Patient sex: M
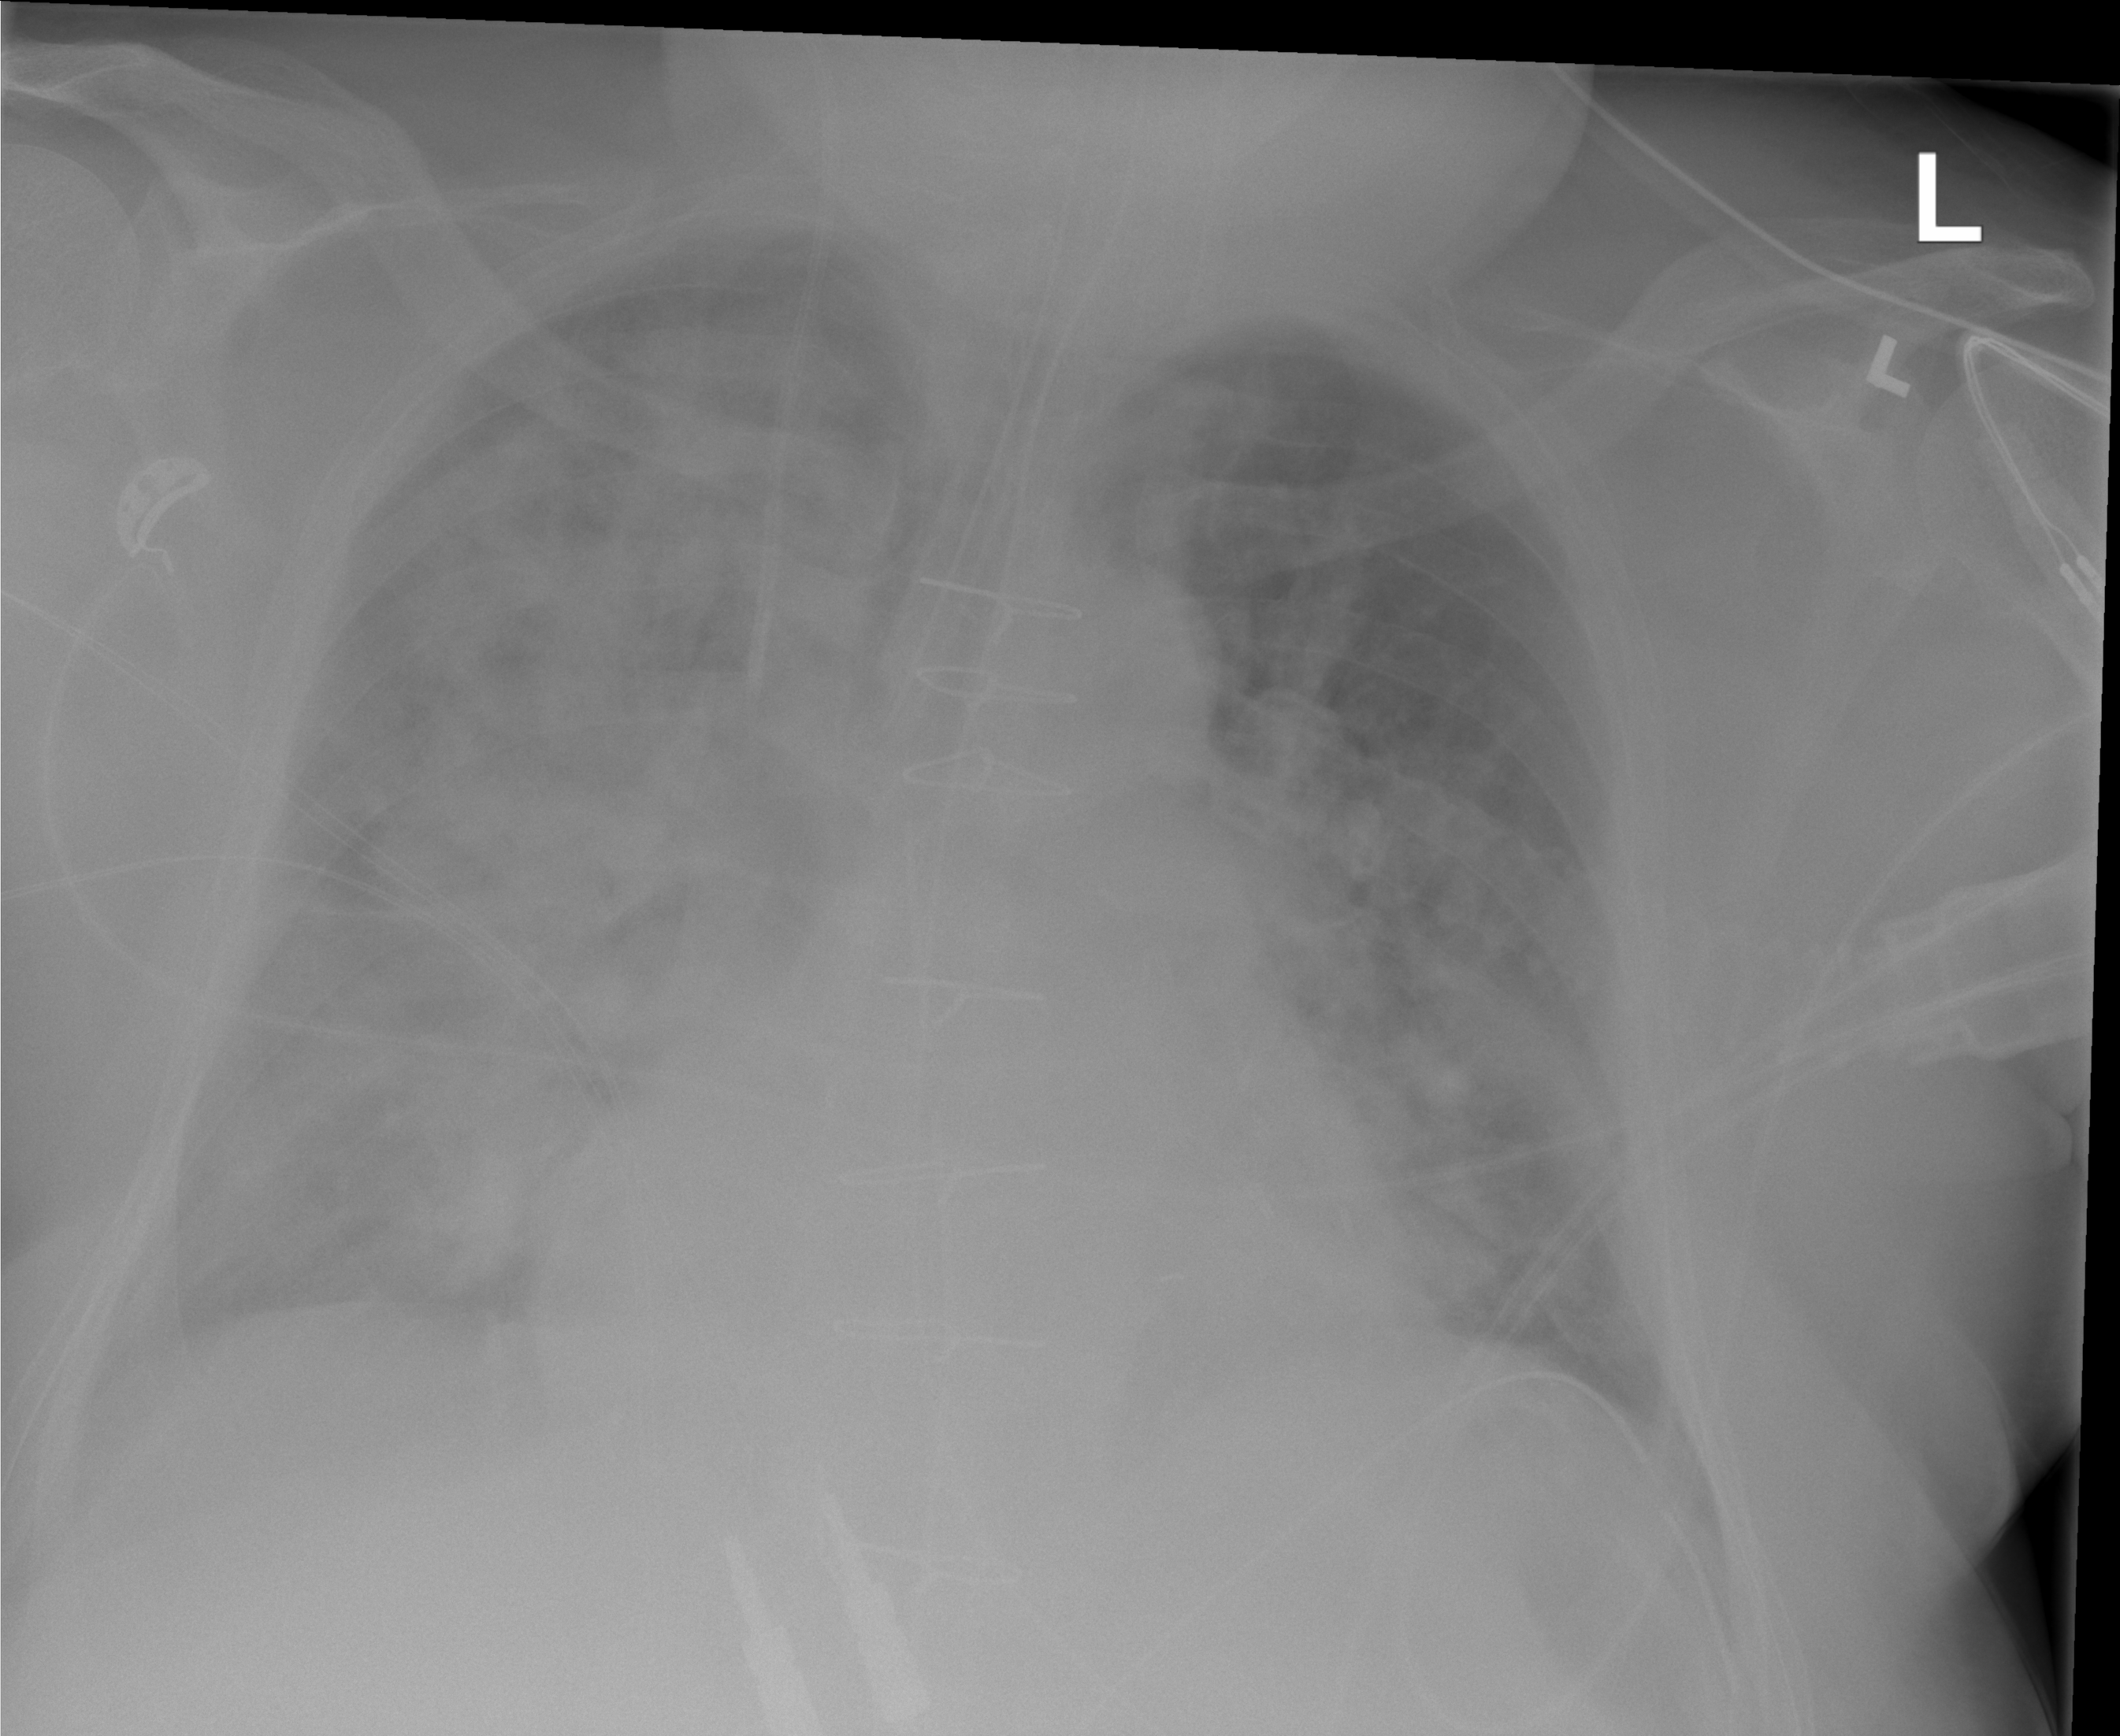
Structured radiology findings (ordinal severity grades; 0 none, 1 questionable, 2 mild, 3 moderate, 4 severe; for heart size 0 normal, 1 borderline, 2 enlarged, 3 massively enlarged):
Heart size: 2
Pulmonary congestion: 3
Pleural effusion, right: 0
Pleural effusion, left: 0
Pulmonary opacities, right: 4
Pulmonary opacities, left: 3
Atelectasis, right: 0
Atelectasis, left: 2